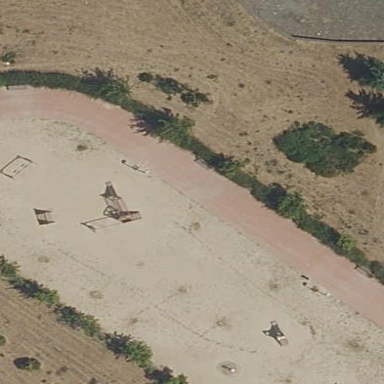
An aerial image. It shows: Playground with sand surface.